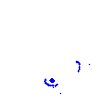
Particle: pion